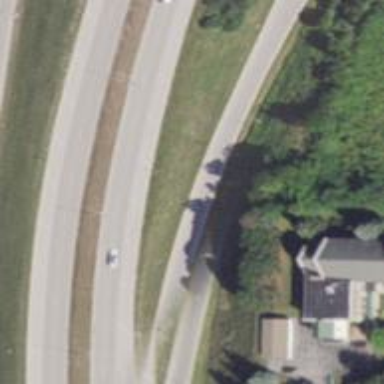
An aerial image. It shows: Primary link highway.